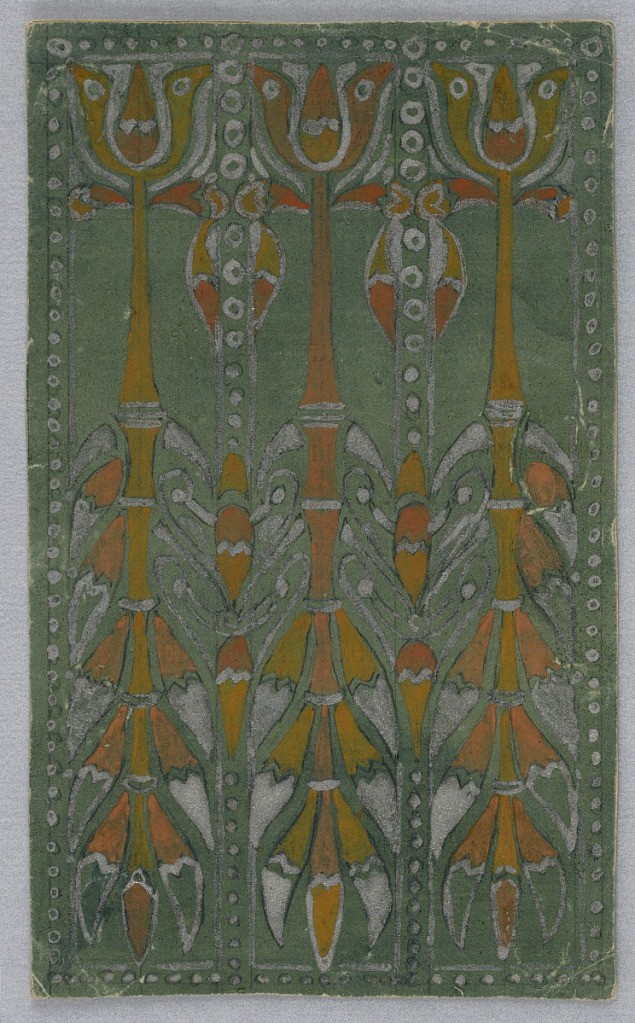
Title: Design for a Book Cover
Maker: Alice Cordelia Morse, American, 1863–1961
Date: ca. 1887–1903
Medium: Brush and gouache on paper
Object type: Drawing
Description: On green ground, three bamboo plants with thorns in white; bordered with dotted white frame.